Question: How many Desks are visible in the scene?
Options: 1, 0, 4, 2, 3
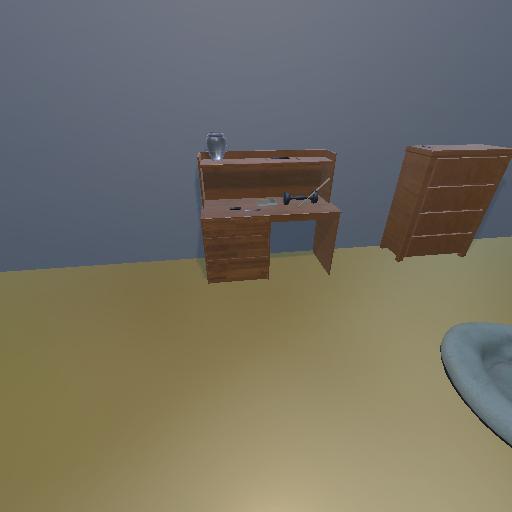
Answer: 1